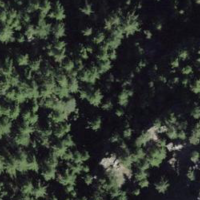
EUNIS habitat code: 43
Species observed at this site:
Petasites albus